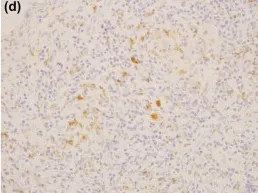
Lymph node biopsy showed multicentric Castleman's disease of PC type. IHC staining CD3.
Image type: pathology (immunostaining)